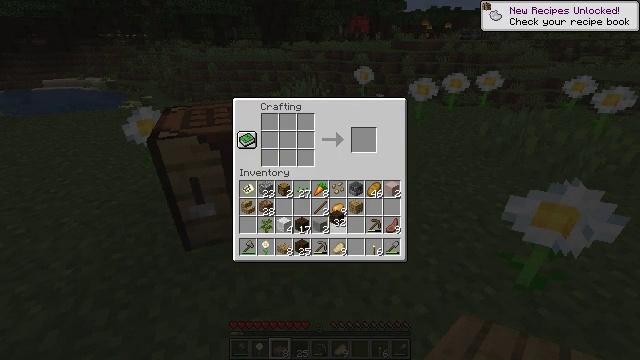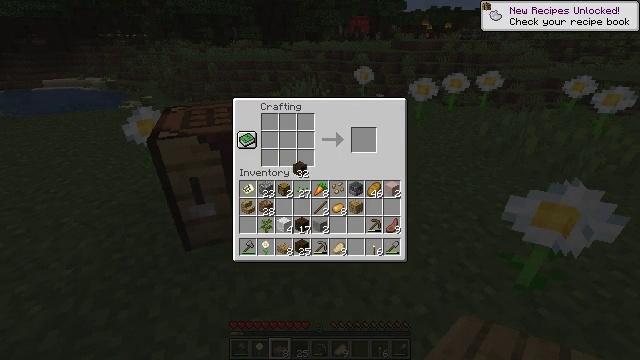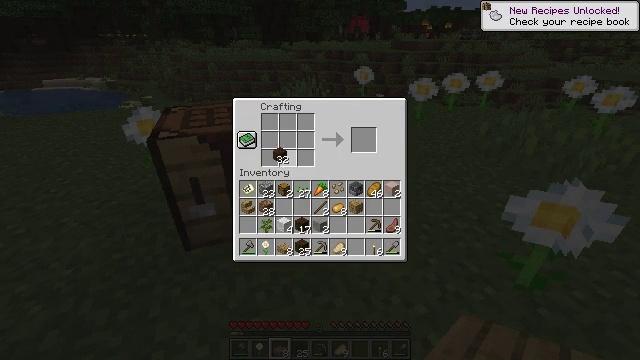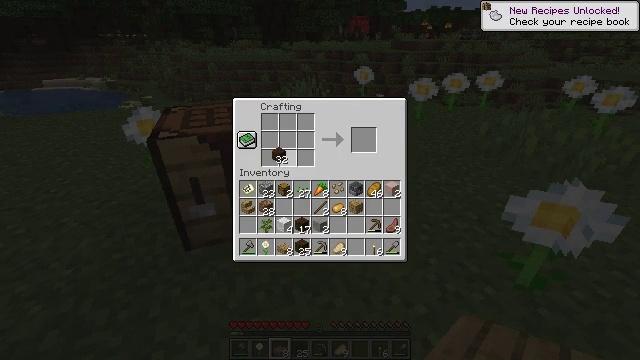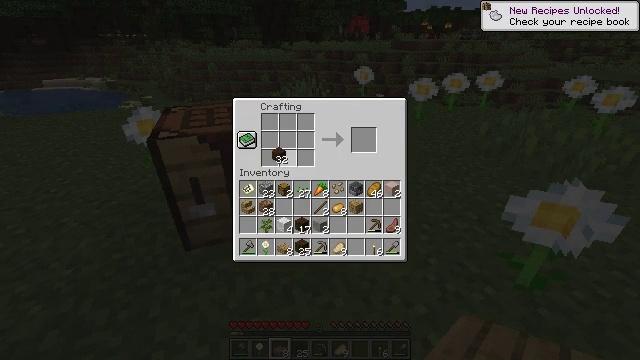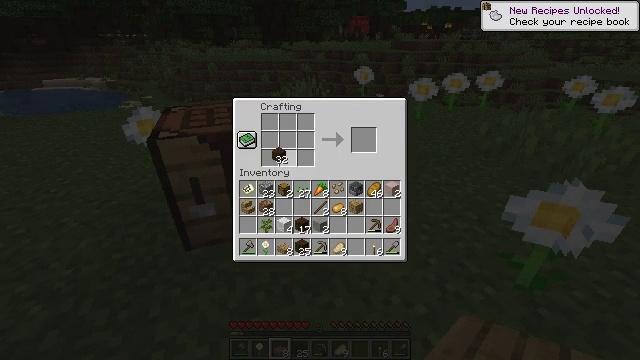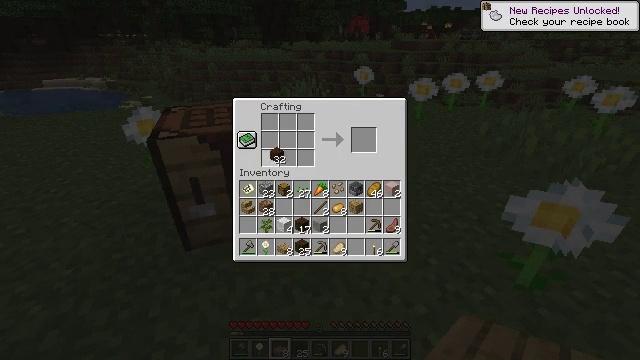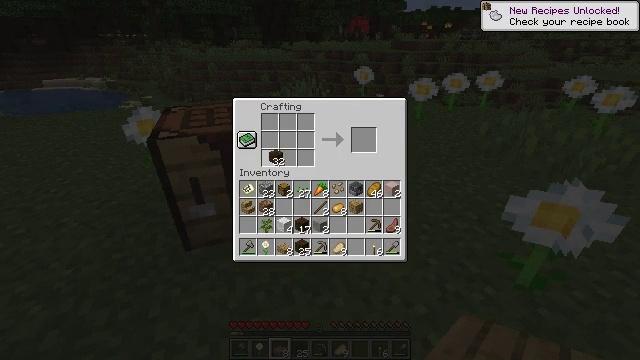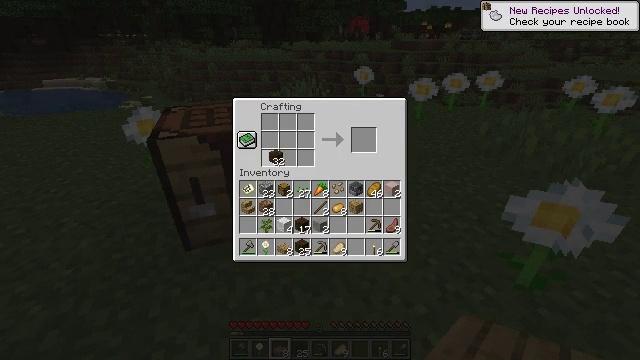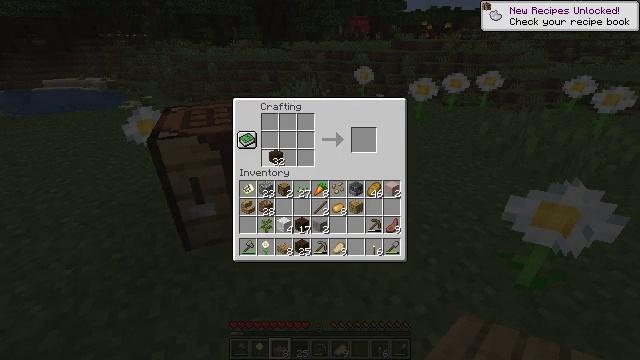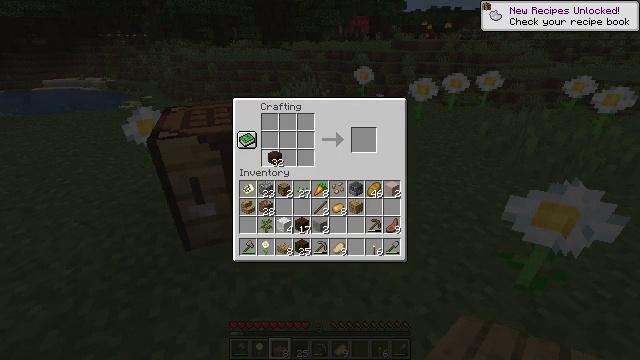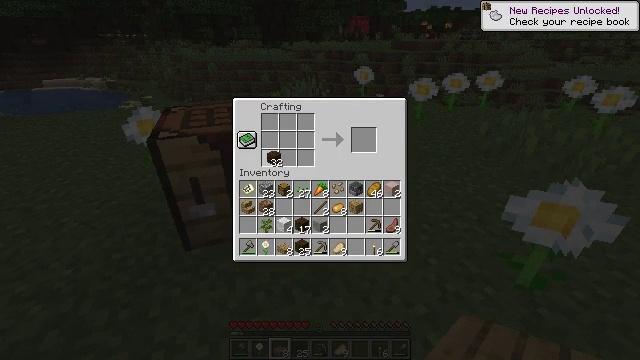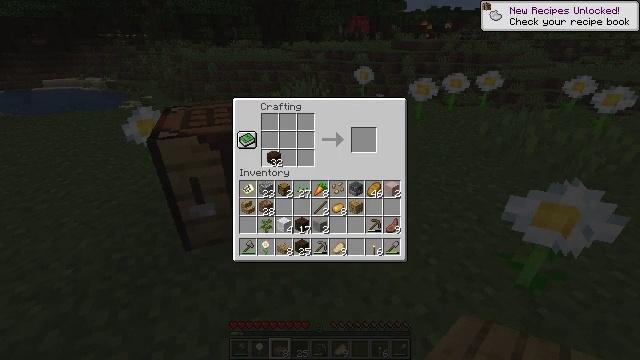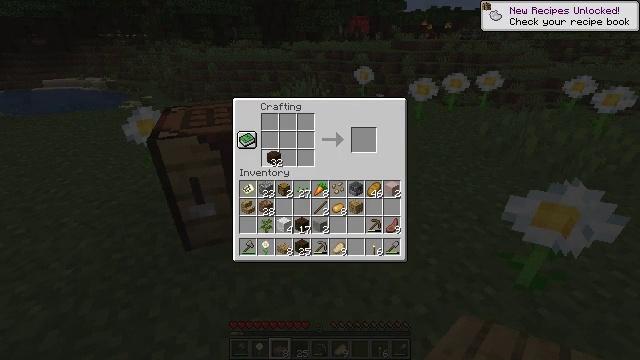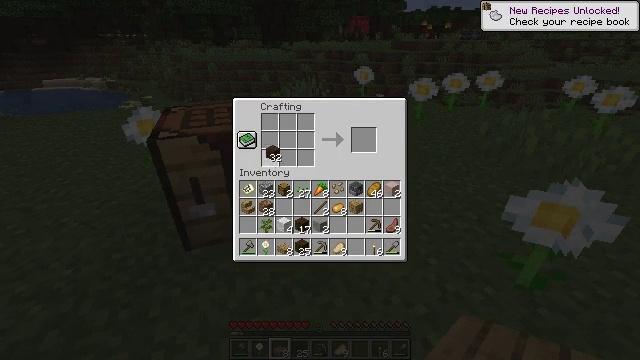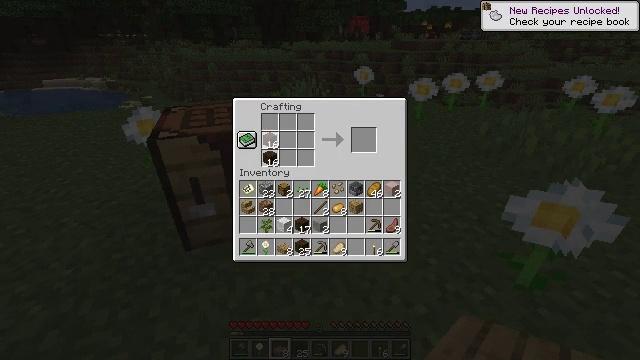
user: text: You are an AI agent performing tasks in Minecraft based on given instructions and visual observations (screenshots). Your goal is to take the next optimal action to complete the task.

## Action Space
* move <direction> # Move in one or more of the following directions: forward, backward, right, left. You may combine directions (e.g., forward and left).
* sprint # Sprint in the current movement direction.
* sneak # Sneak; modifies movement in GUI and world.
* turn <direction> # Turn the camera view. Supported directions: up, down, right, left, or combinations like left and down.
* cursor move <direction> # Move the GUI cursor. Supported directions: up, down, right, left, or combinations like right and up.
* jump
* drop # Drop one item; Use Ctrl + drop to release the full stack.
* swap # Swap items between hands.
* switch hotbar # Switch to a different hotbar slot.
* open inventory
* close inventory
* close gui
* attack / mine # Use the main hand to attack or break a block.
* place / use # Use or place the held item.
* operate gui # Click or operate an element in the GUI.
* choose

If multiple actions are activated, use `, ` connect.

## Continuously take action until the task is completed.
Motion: motion action
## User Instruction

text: Get a dark oak door by using dark oak planks on the crafting table.
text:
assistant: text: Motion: cursor move left and up
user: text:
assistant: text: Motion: cursor move left and up
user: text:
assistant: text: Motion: no_op
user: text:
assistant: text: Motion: no_op
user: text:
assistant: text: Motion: no_op
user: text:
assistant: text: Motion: no_op
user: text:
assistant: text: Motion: no_op
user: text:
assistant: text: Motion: no_op
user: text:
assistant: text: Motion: no_op
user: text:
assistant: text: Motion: no_op
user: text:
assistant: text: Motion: no_op
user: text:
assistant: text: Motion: operate gui
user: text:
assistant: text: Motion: operate gui
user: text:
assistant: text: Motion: operate gui
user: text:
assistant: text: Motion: cursor move up, operate gui
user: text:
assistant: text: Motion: cursor move up, operate gui
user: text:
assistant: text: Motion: operate gui
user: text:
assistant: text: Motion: operate gui
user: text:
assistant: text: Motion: operate gui
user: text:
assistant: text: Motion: operate gui
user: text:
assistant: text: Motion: operate gui
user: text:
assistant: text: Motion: operate gui
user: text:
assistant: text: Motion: cursor move down, operate gui
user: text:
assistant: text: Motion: cursor move down, operate gui
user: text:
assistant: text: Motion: operate gui
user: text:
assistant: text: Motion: operate gui
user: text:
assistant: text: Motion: operate gui
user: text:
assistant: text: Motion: operate gui
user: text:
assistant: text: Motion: operate gui
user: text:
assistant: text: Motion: operate gui